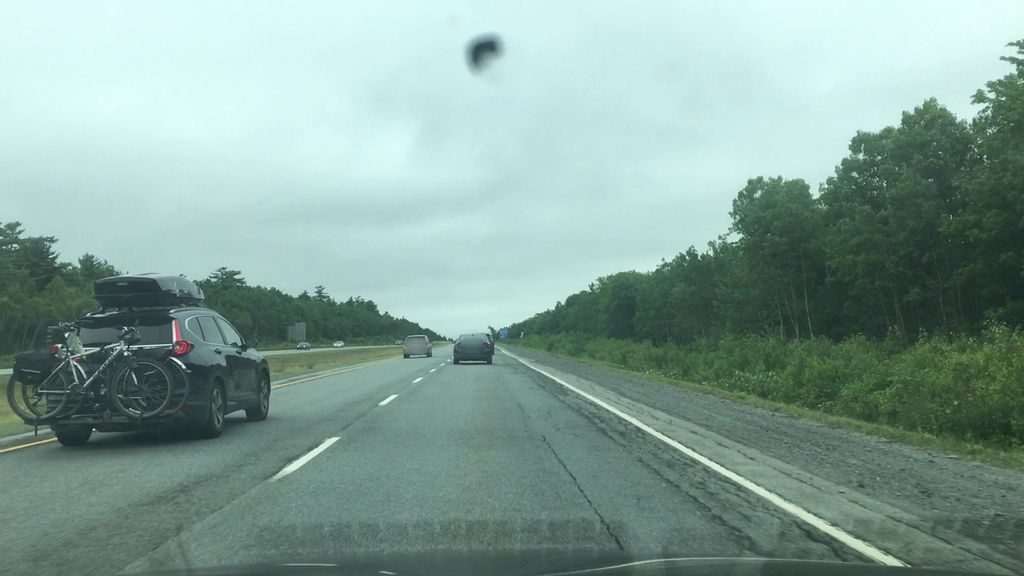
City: halifax